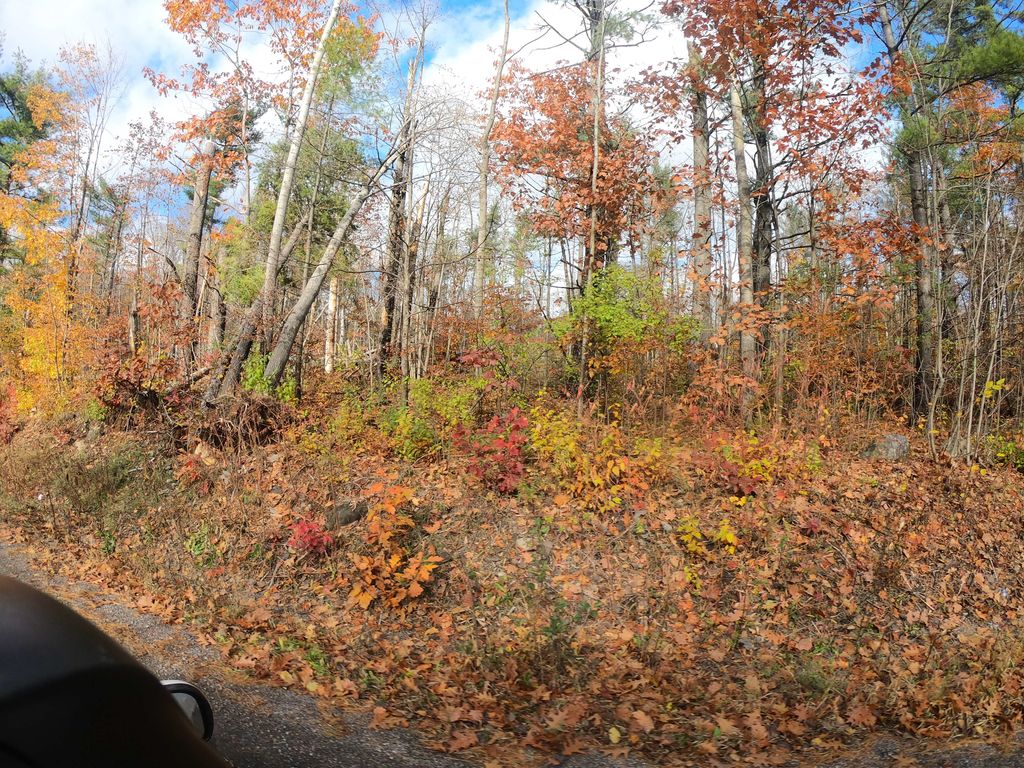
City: ottawa-gatineau